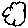
Label: cloud